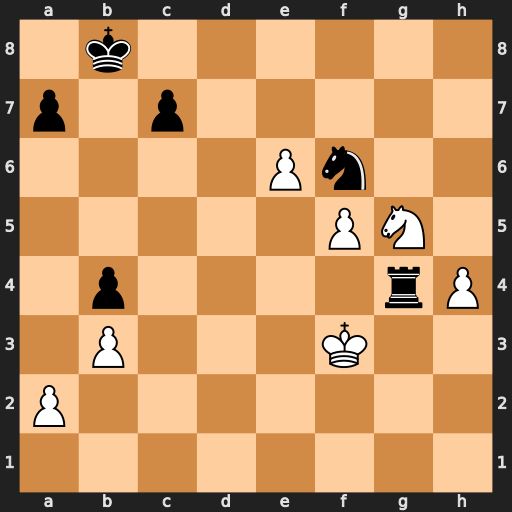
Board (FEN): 1k6/p1p5/4Pn2/5PN1/1p4rP/1P3K2/P7/8
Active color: w
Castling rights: -
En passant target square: -
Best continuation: Nh7 Kb7 Nxf6